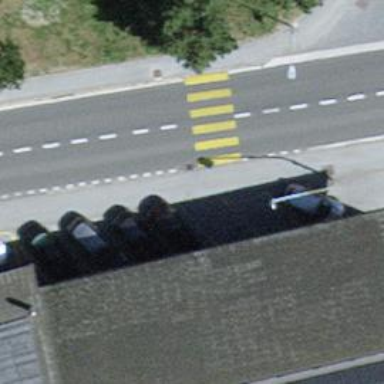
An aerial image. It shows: Marked zebra crossing on the road.